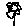
Label: flower